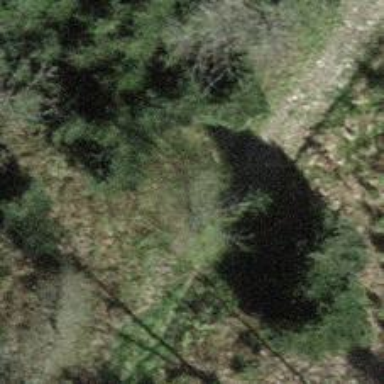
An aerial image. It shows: Path on the ground.